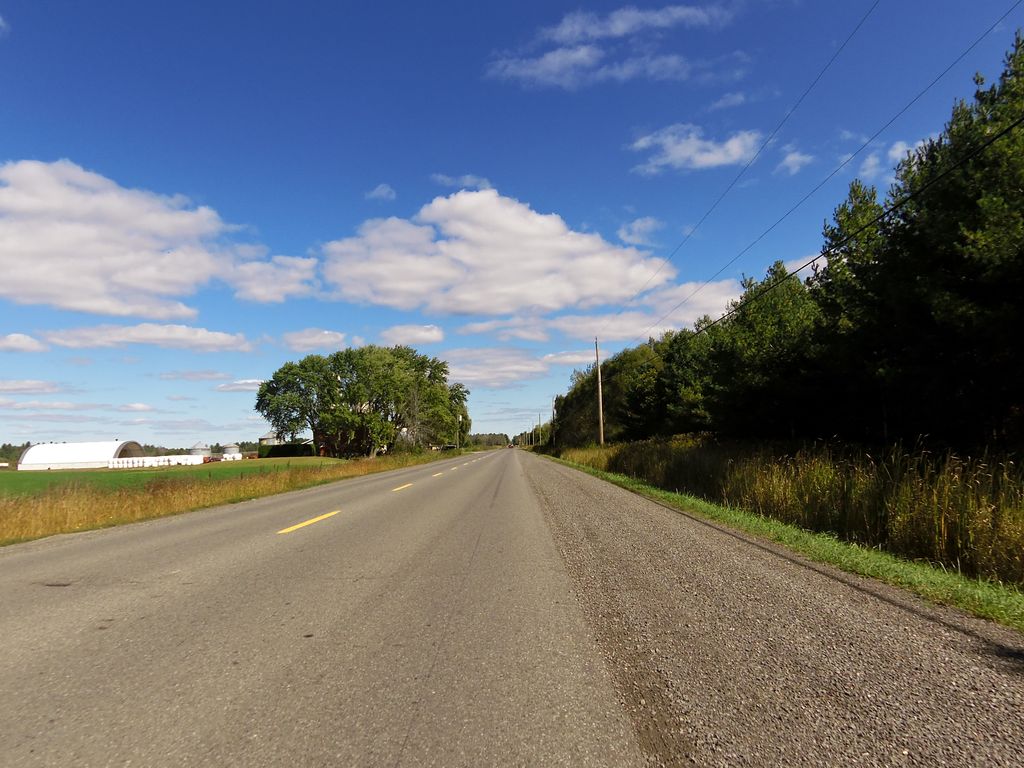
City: ottawa-gatineau